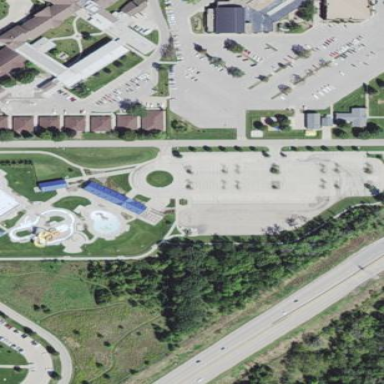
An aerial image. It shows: Water park.